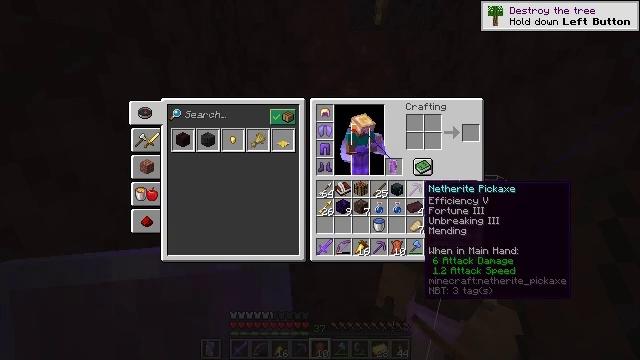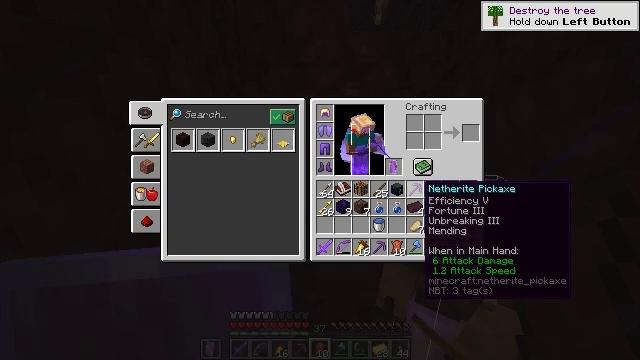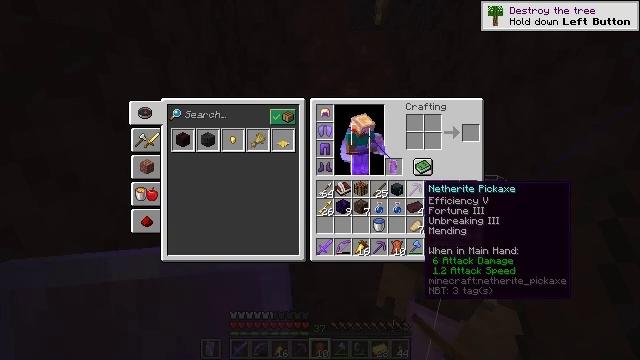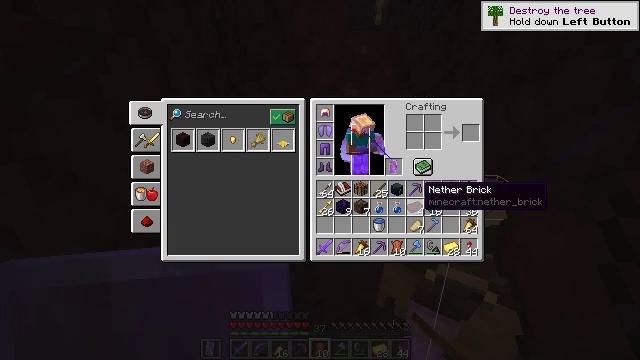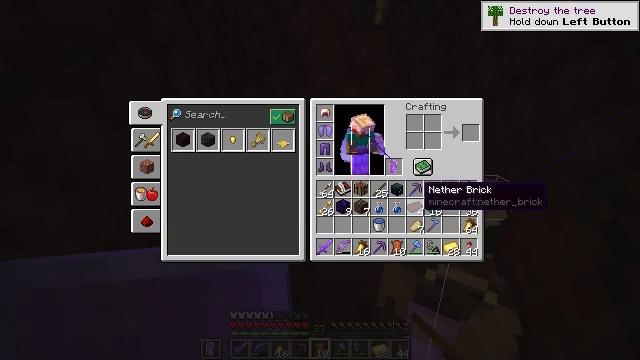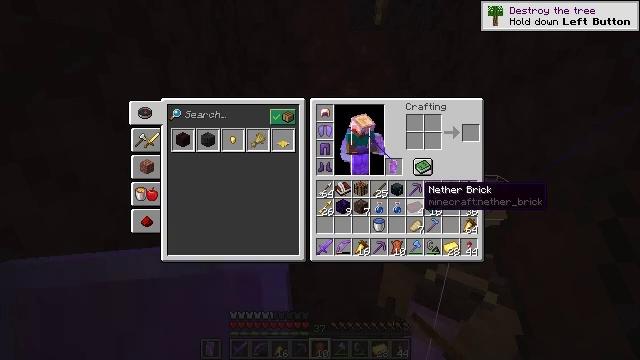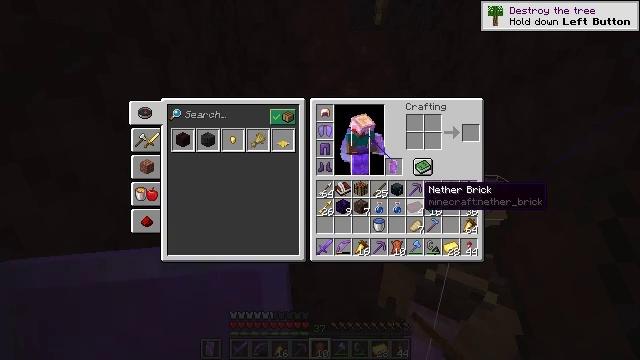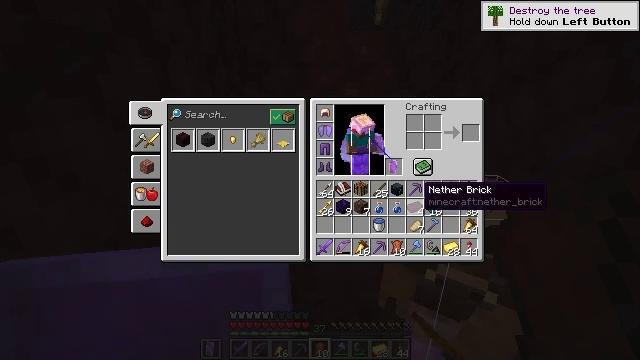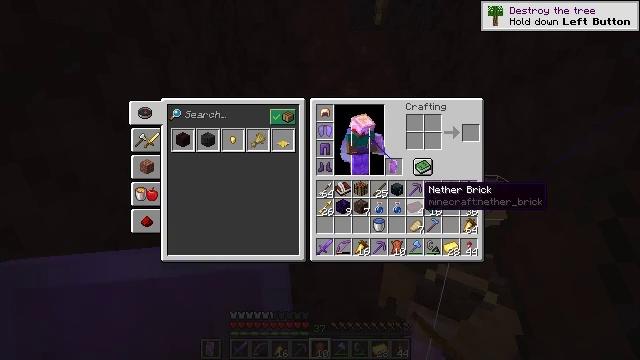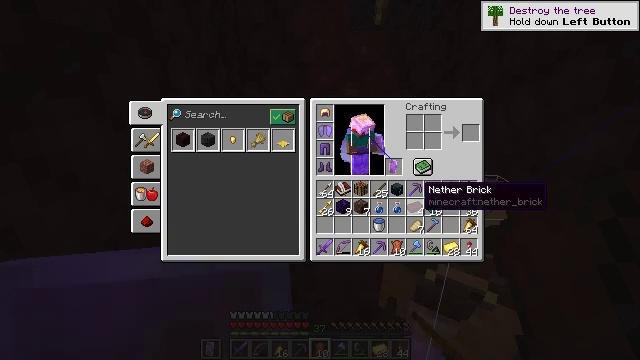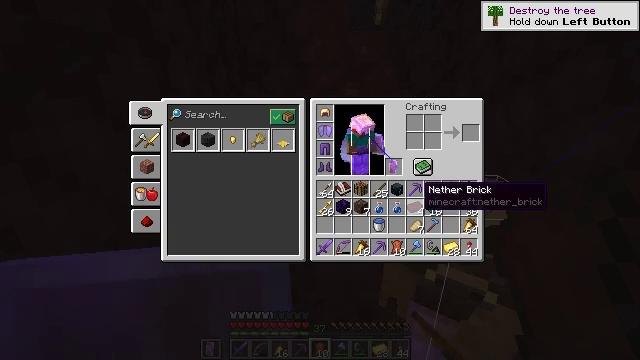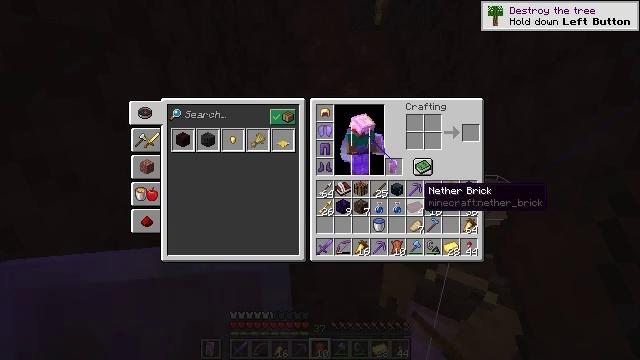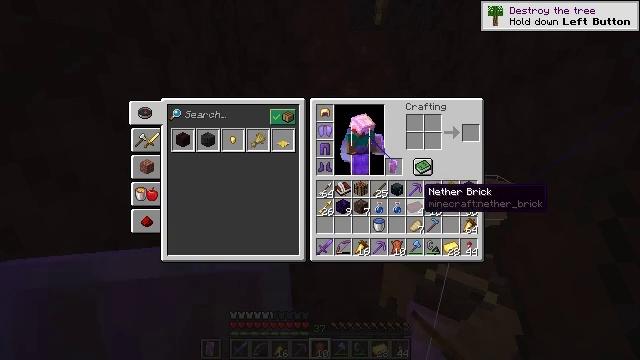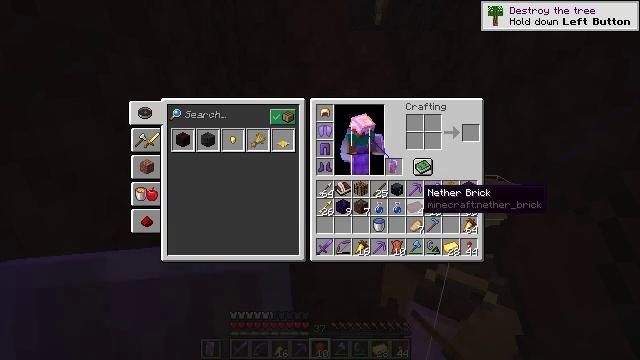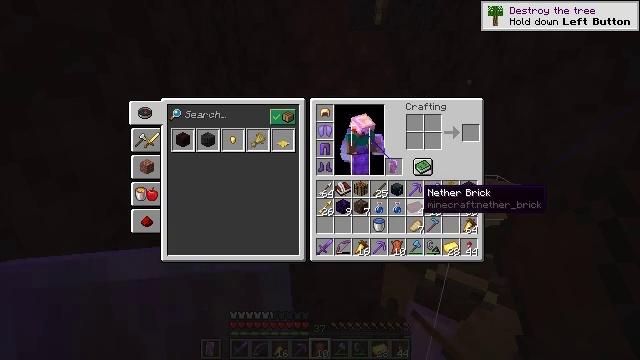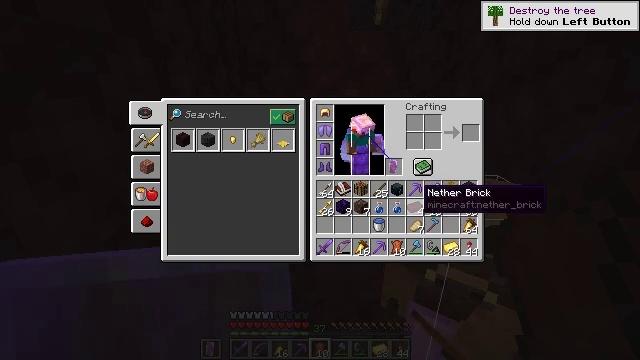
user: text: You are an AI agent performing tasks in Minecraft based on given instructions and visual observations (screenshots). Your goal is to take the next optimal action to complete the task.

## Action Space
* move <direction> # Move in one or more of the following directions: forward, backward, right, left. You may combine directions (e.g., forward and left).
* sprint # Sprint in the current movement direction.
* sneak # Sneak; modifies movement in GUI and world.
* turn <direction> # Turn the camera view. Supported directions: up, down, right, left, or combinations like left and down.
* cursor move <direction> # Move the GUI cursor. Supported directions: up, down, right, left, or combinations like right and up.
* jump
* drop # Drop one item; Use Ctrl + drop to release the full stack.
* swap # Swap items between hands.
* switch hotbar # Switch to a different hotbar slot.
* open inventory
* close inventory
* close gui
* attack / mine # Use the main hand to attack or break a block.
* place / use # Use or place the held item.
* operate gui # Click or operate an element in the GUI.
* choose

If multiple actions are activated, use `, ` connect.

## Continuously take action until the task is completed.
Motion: motion action
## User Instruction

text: Remove a nether brick from the inventory.
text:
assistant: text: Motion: sprint
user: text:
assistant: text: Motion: sprint
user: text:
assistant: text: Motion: sprint
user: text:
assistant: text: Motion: sprint
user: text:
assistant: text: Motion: sprint
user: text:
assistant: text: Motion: sprint
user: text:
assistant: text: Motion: sprint
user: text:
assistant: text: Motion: sprint
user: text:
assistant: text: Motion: sprint
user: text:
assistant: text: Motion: sprint
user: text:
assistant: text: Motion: sprint
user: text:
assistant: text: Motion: sprint
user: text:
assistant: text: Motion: sprint
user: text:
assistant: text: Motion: sprint
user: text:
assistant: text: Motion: sprint
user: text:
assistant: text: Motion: sprint
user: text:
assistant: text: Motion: sprint
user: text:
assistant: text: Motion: sprint
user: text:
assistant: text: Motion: sprint
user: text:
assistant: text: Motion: sprint
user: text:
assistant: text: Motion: sprint
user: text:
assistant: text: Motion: sprint
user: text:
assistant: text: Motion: sprint, drop
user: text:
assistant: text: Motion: sprint, drop
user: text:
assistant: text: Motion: sprint, drop
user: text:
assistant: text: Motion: sprint, drop
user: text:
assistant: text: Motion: sprint, drop
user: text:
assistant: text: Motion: sprint
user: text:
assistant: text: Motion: sprint
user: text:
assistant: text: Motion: sprint